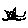
Label: cat